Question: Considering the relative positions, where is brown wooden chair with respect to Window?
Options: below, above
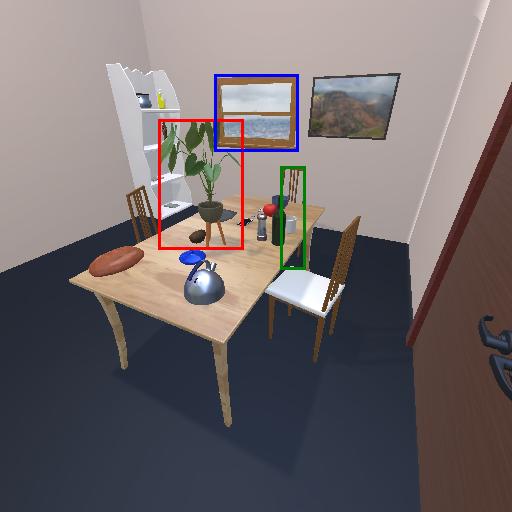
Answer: below